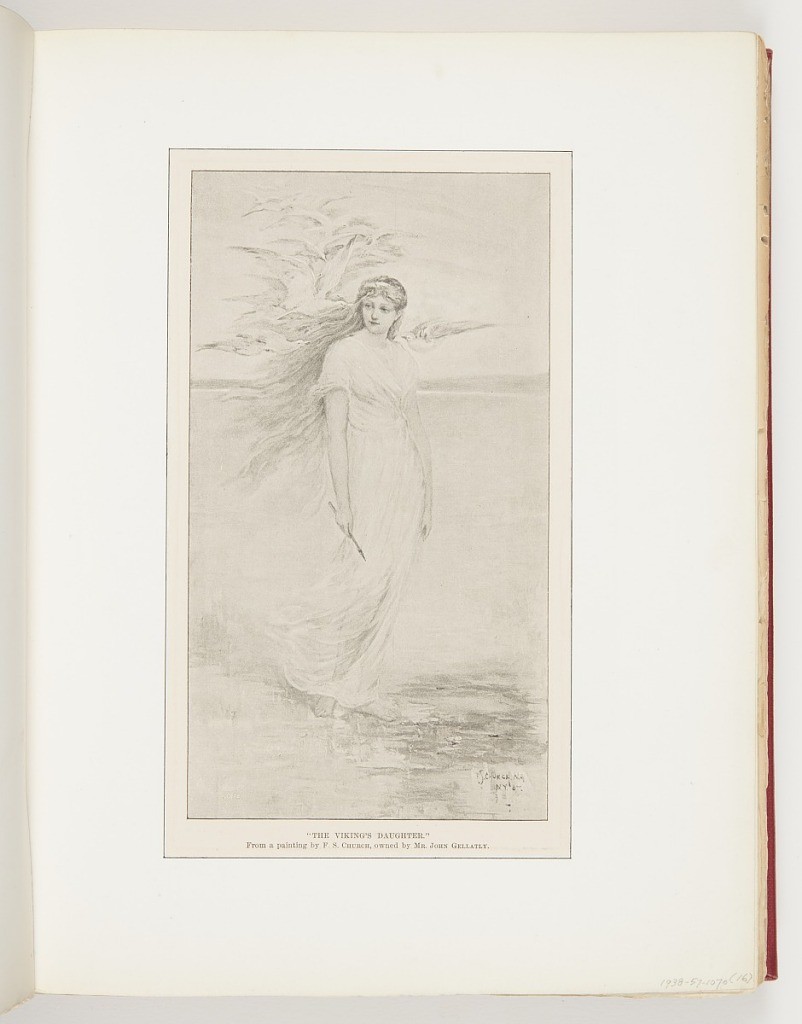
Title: The Viking's Daughter, Illustration for Harper's New Monthly Magazine (LXXVIII, No. CCCCLXIII, December 1888, p. 2)
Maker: Frederick Stuart Church, American, 1842–1924
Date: December 1888
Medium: Printed in black ink on paper
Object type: Ephemera
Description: In the center, a woman stands with long hair and dress billowing in the wind holding part of an arrow in her hand. On the upper left are seagulls.